Question: I'm currently working on a project that involves creating various kind of "rings" using Three.js.
My "rings" are generated using an algorithm I wrote myself. Basically I define 4 sections positioned at p, p/2, 3p/2 and 2p and then interpolate a ring from those sections using quadratic bezier curves. So far this works pretty well. What I would like to be able to do next, is to programmatically determine which vertices are on the "upper surface" of the ring.
How would I be able to achieve something like that?

The 4 shapes on the left are my 4 sections. The ring on the right is generated using those 4 sections
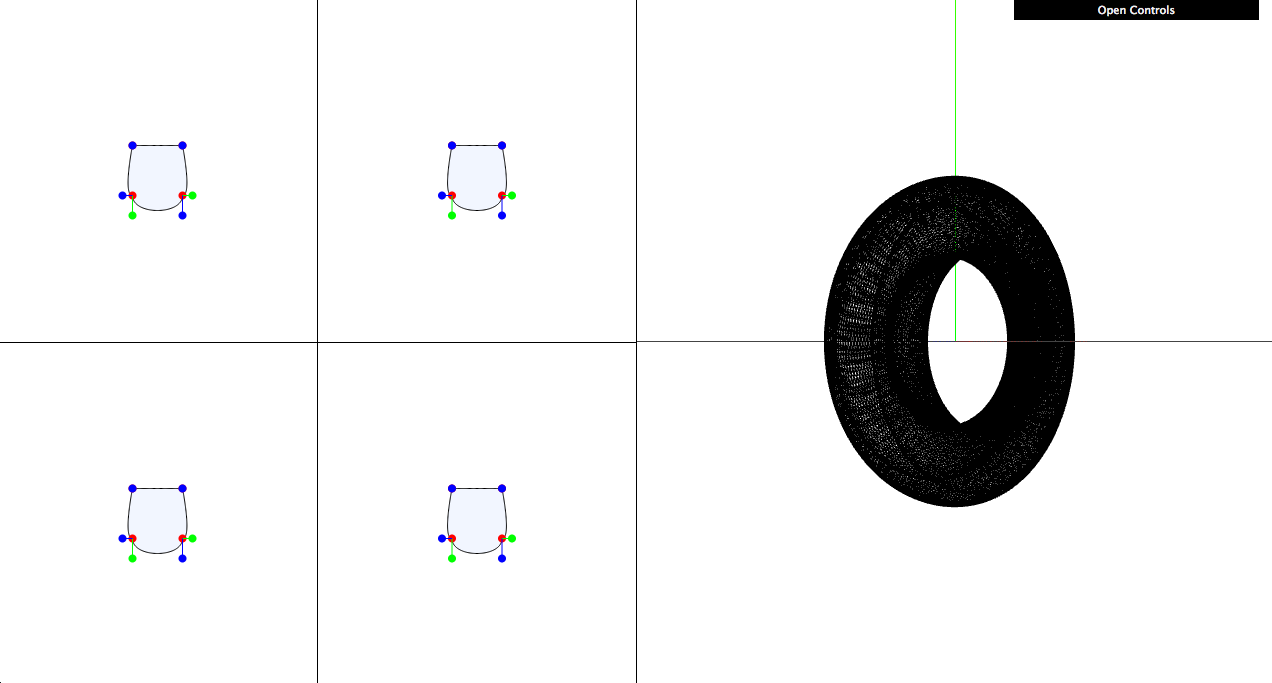
Answer: Well there are several ways to do this, in order to plan an optimal way we have to know more about your scenario... but besides that, why not
- - -
Up to you... if you're not satisfied some thorough explanation of your scenario might help a bit more.